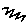
Label: zigzag